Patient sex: M
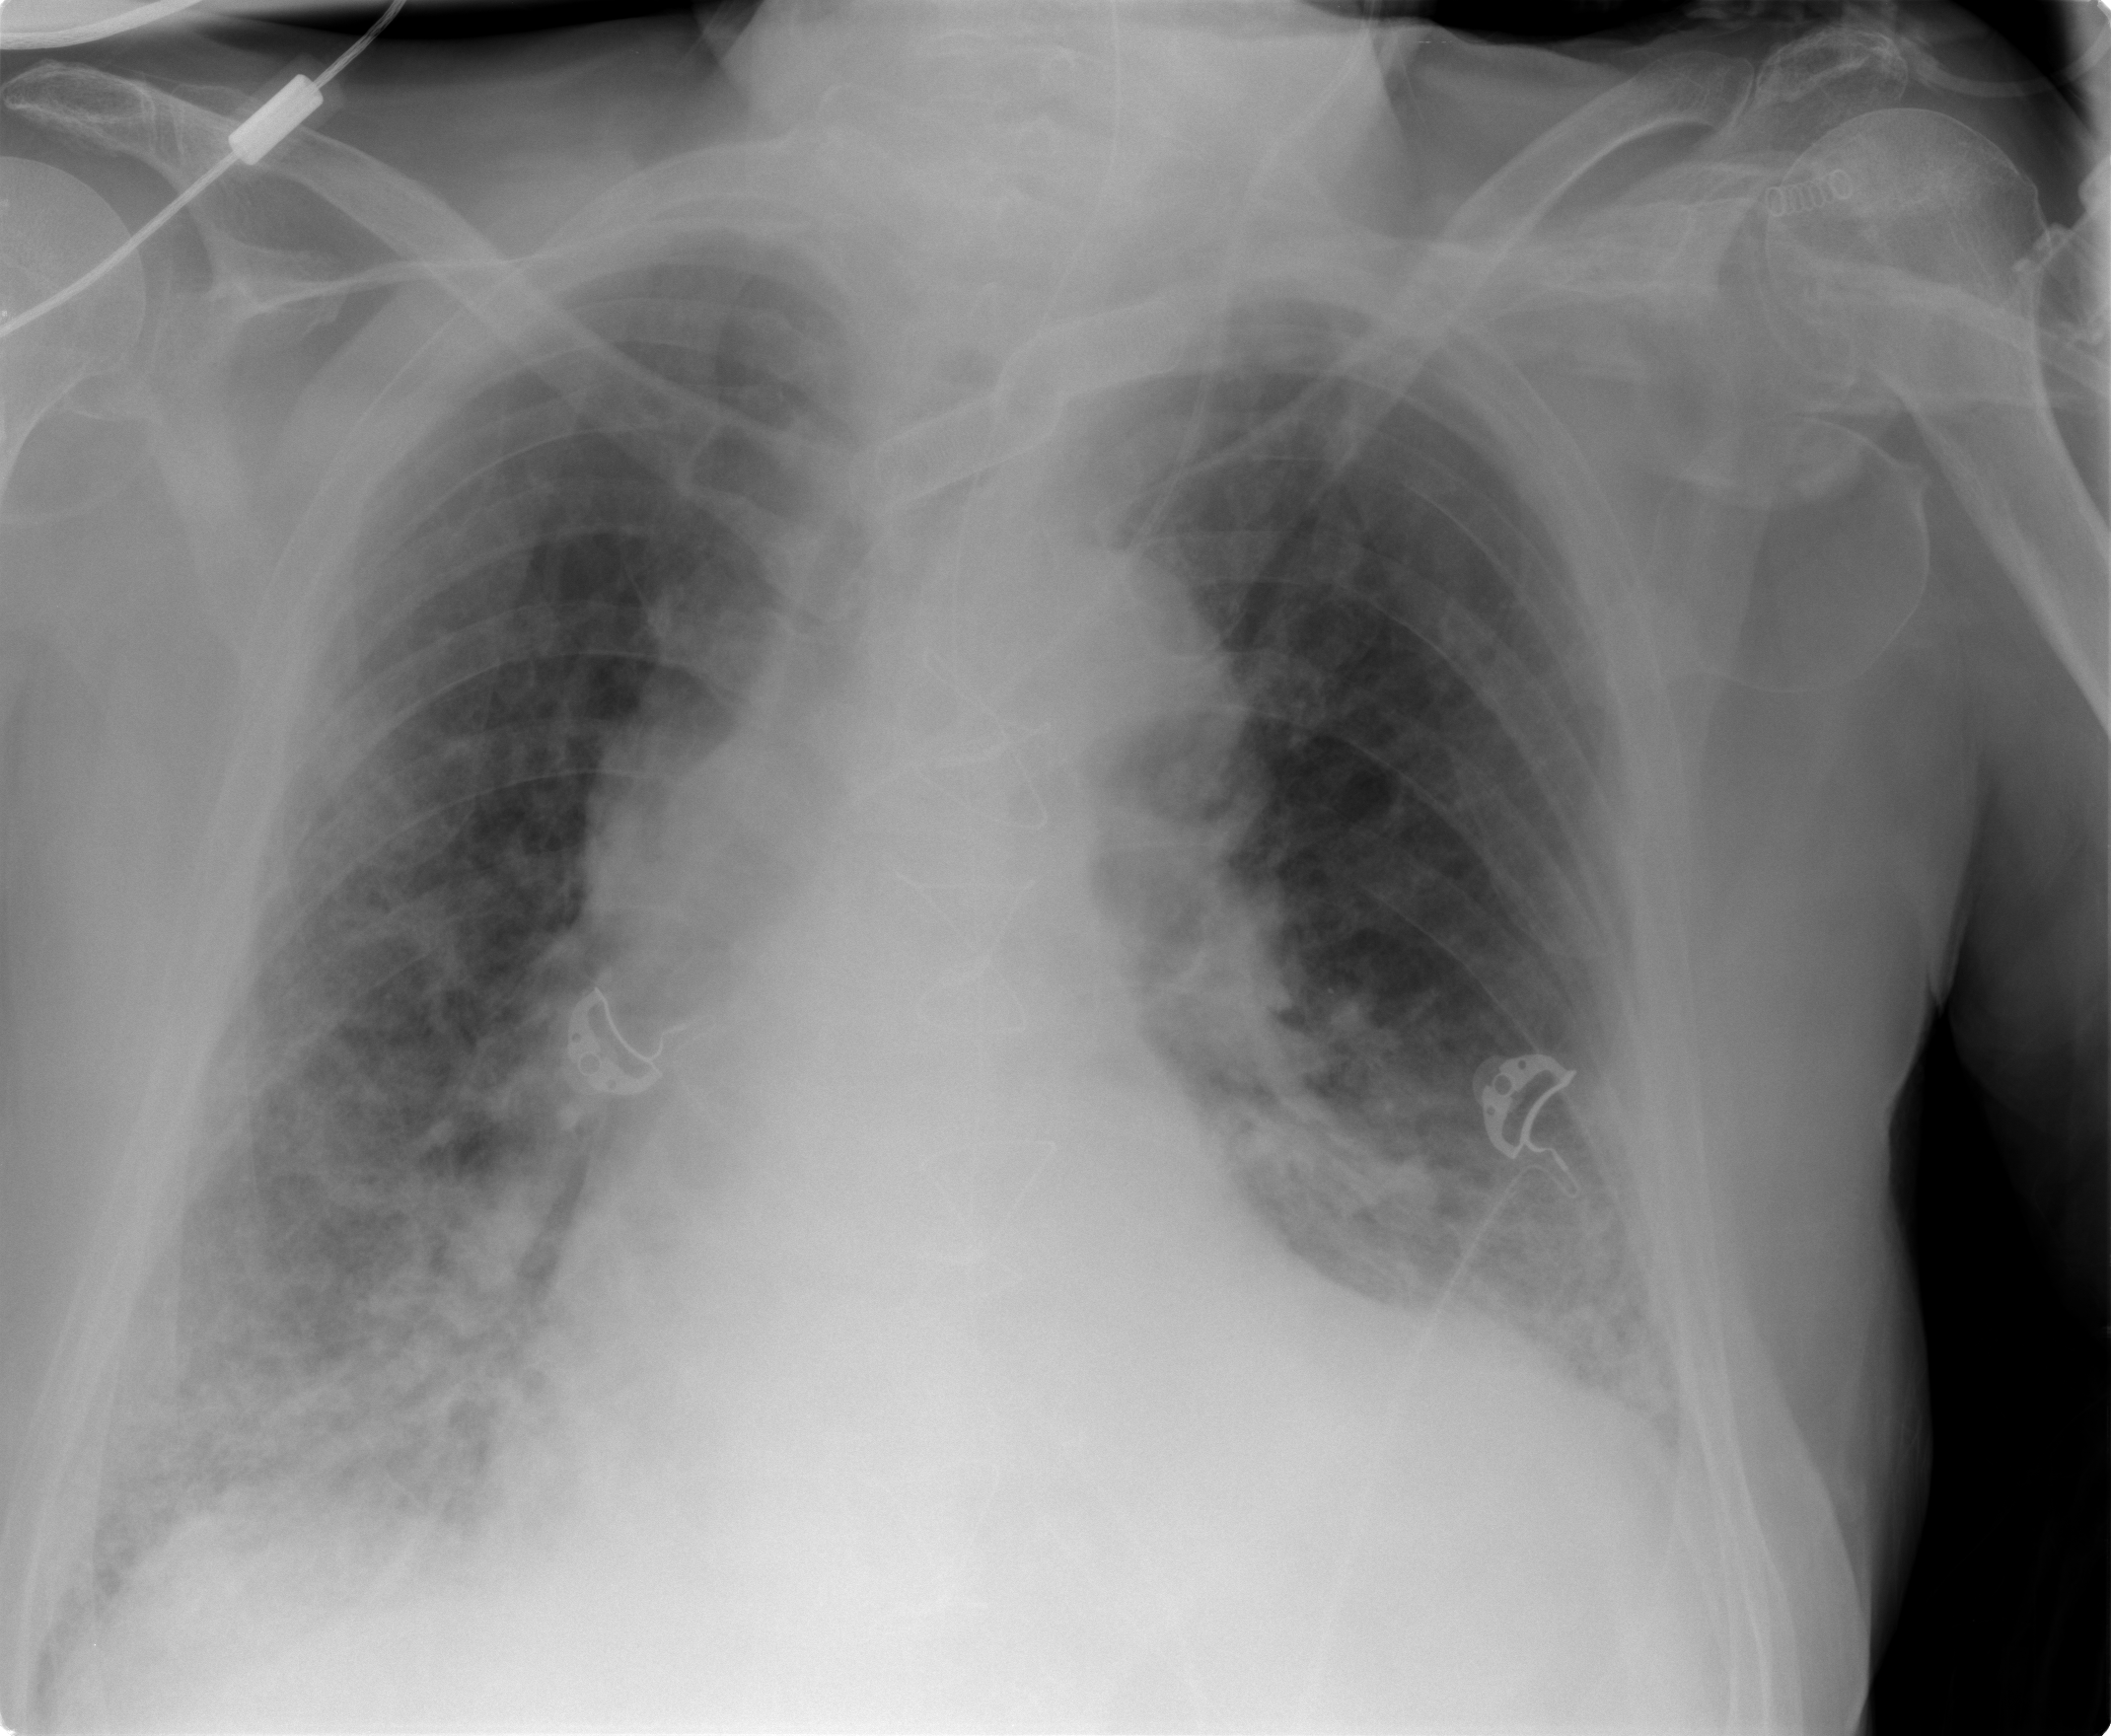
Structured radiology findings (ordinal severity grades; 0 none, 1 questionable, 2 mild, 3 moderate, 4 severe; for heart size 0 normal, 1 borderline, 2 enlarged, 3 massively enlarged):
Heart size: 2
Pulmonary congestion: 2
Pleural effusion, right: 1
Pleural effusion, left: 1
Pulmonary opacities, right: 2
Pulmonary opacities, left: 2
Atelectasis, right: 2
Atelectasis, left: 2